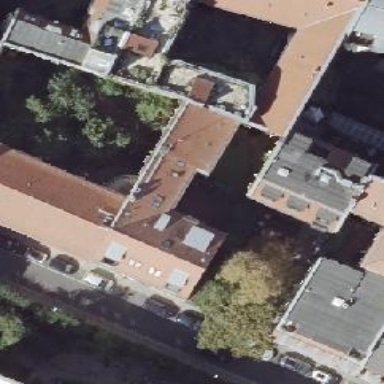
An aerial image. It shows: Residential building with gambrel roof.